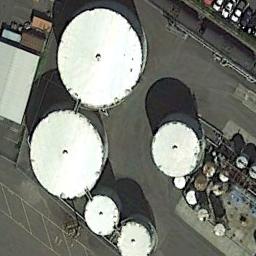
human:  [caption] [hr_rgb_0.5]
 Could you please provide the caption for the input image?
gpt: There are about ten storage tanks here .

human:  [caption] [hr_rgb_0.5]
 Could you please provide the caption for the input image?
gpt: Several buildings of different sizes are next to the storage tanks .

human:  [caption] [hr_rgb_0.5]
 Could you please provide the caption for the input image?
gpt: There are big and small white storage tanks on the bare land .

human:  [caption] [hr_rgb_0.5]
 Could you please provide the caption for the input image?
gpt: There are five large, Neatly arranged oil storage tanks and many small, Densely arranged oil storage tanks in the factory .

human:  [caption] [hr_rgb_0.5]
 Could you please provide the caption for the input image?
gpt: There are five white storage tanks of different sizes .